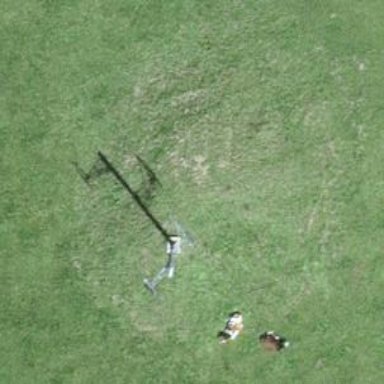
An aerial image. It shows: Pylon used for aerialway.